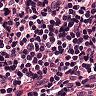
Metastatic tissue present: no